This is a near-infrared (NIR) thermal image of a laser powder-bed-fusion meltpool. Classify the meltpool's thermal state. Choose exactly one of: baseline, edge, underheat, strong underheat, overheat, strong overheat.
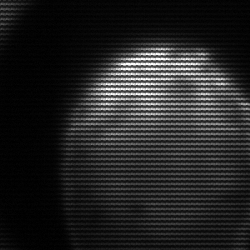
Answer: edge